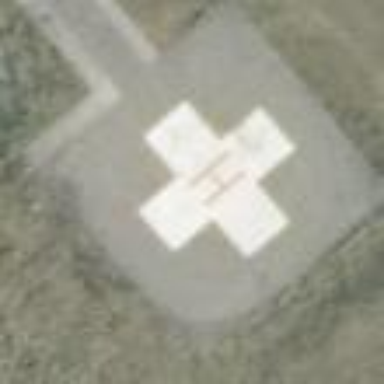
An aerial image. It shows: Image showing helipad at airport.